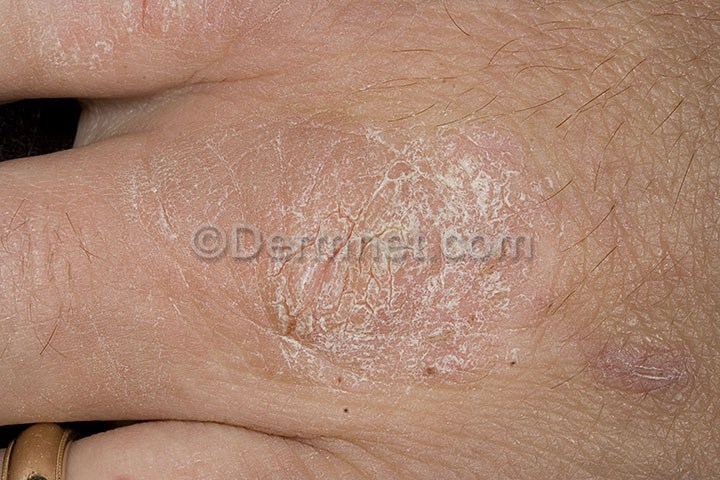
Disease: Eczema Photos